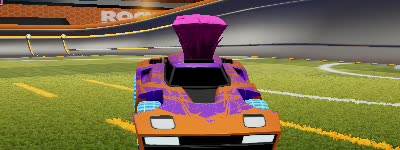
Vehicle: breakout